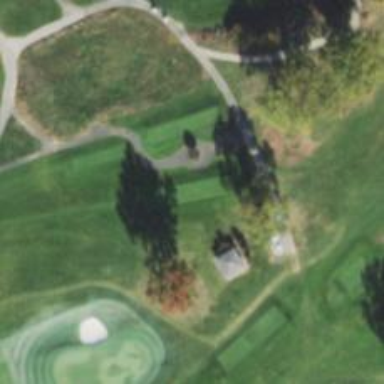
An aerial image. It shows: Golf tee.